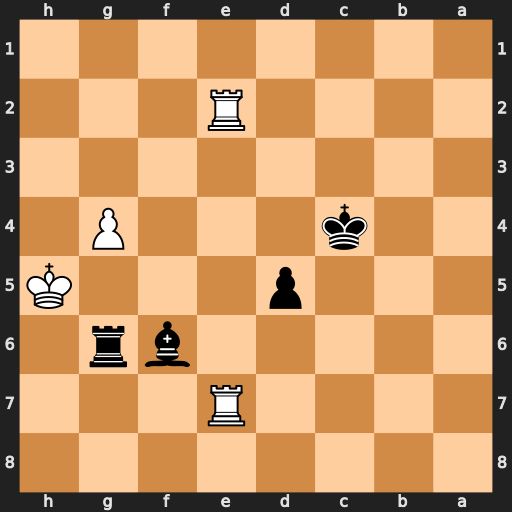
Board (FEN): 8/4R3/5br1/3p3K/2k3P1/8/4R3/8
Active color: b
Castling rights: -
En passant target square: -
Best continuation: Rg5+ Kh6 Bxe7 Rxe7 Rxg4